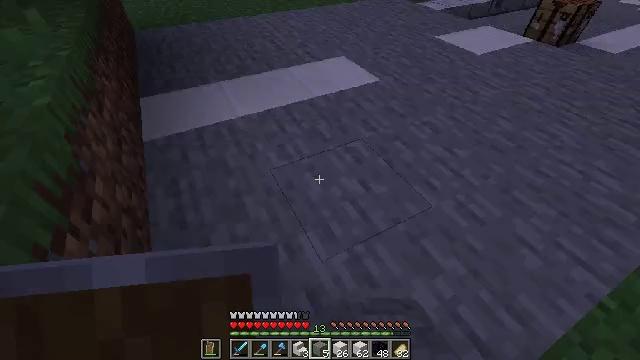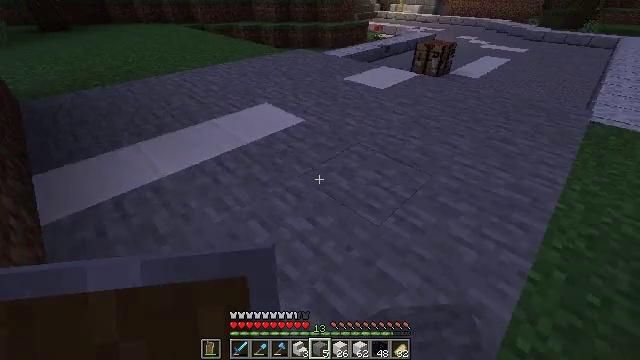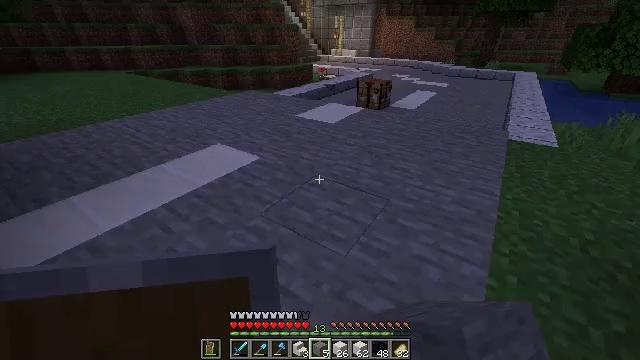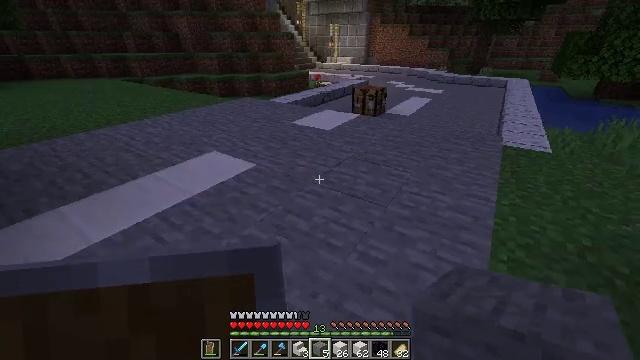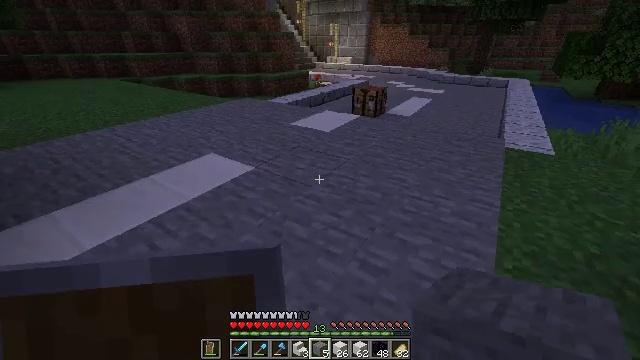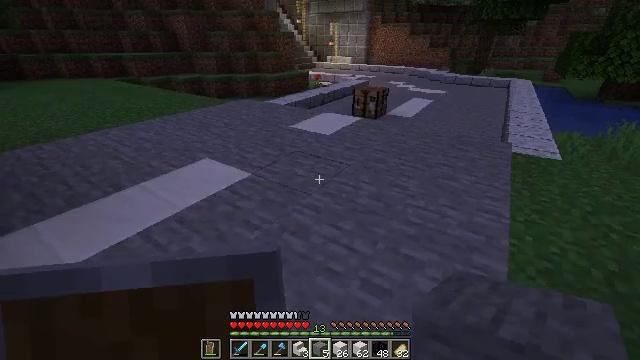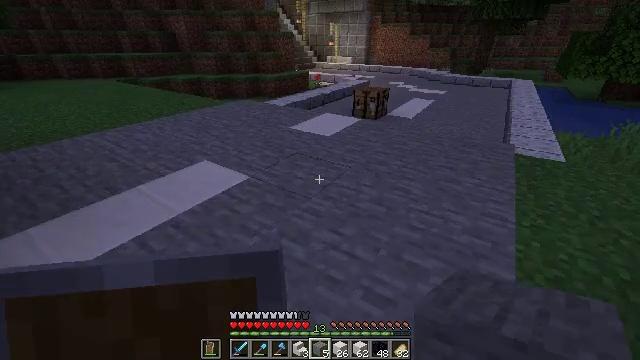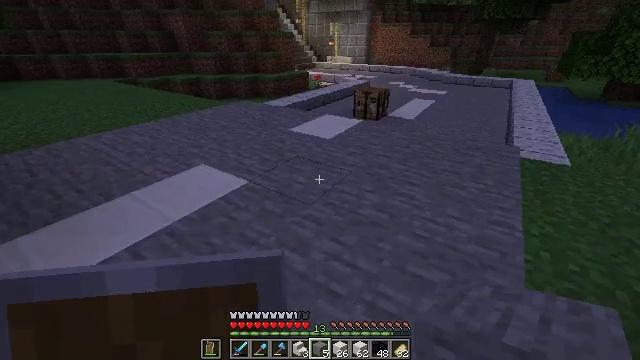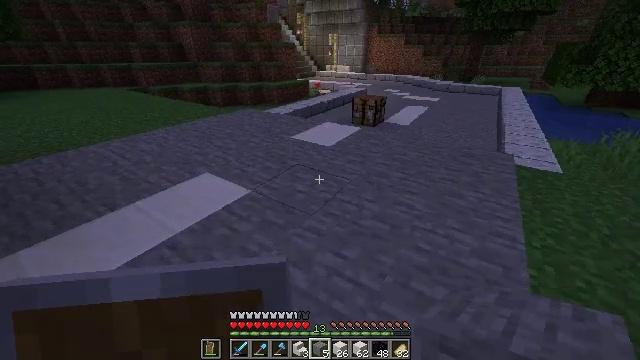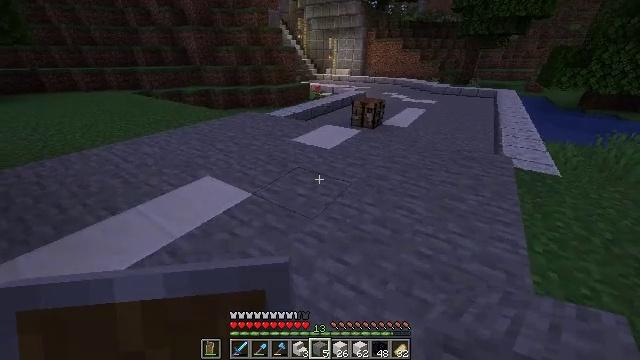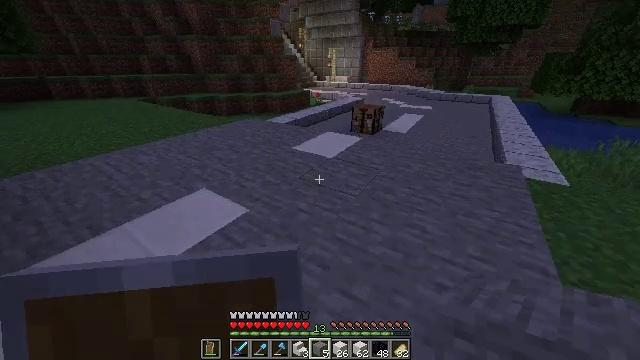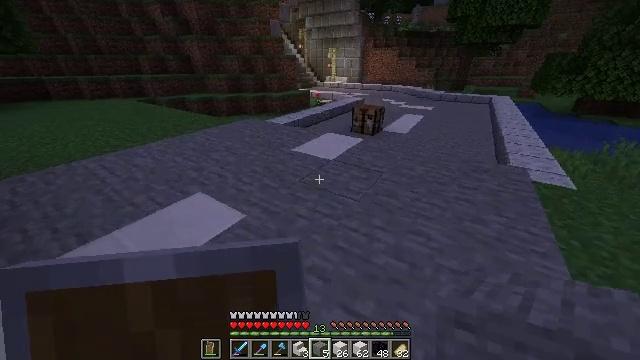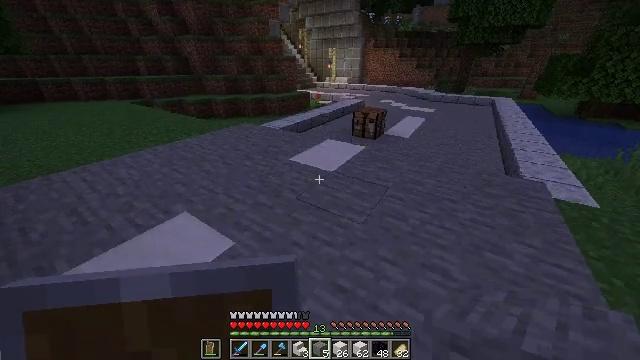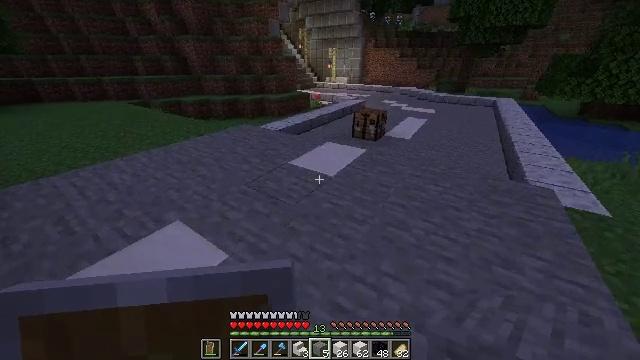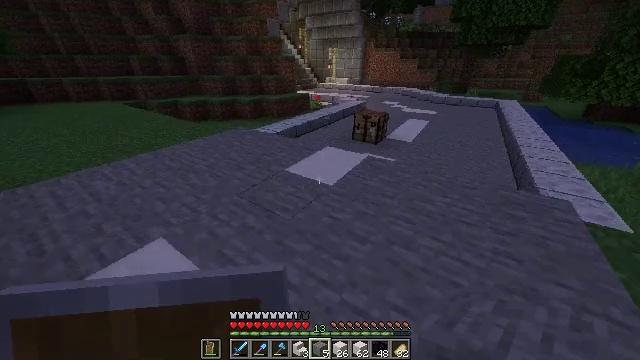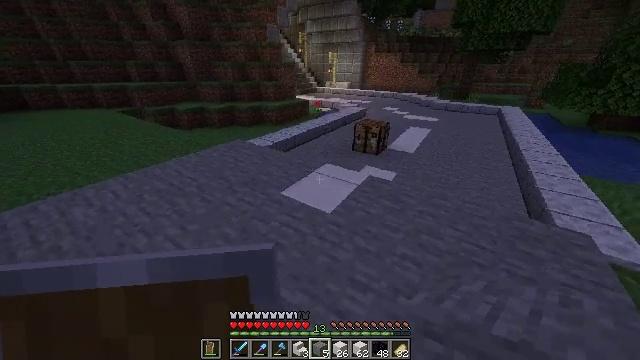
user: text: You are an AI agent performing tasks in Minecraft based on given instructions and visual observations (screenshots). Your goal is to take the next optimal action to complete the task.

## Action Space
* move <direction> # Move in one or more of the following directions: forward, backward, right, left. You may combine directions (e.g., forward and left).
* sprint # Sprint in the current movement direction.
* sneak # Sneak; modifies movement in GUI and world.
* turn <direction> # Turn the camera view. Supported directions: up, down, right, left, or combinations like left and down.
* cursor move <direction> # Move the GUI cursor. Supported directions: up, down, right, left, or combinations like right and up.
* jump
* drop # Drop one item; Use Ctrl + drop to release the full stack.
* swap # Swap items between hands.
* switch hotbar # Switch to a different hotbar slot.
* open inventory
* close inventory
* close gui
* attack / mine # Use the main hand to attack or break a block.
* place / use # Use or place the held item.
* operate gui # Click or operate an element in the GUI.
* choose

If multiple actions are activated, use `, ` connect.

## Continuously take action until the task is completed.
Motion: motion action
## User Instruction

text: Use the crafting table to craft polished diorite stairs.
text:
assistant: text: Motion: turn right and up
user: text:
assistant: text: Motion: turn right and up
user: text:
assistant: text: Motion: move forward, turn up
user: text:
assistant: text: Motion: move forward
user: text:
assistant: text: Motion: no_op
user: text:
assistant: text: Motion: no_op
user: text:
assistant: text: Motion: move forward
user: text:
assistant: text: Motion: move forward
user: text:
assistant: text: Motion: move forward
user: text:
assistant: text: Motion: move forward
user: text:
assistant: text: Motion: move forward
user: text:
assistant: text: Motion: move forward
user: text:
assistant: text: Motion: move forward
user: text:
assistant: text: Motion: move forward
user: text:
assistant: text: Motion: move forward, jump
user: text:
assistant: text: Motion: move forward, jump
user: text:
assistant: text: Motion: move forward, turn down, jump
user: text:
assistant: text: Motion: move forward, turn down, jump
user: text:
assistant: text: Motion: move forward, turn down
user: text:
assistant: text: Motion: move forward
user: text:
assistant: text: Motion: move forward
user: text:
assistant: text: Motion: move forward
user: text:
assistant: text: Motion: move forward
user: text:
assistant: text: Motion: move forward
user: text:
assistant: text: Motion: move forward
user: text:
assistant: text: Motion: move forward
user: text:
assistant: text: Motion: move forward, turn left and up
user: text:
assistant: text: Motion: move forward, turn left and up
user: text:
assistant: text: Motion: move forward, turn left and up
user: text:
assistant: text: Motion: move forward, turn left